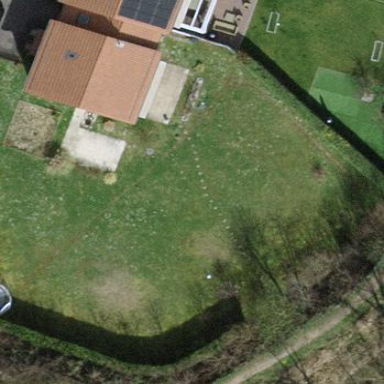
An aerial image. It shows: Garden enclosed by fence.